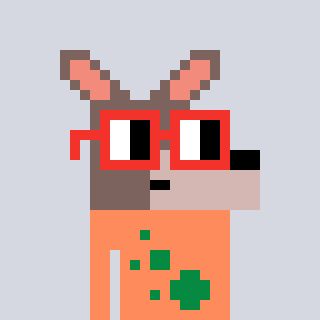
a pixel art character with square red glasses, a kangaroo-shaped head and a peachy-colored body on a cool background